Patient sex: F
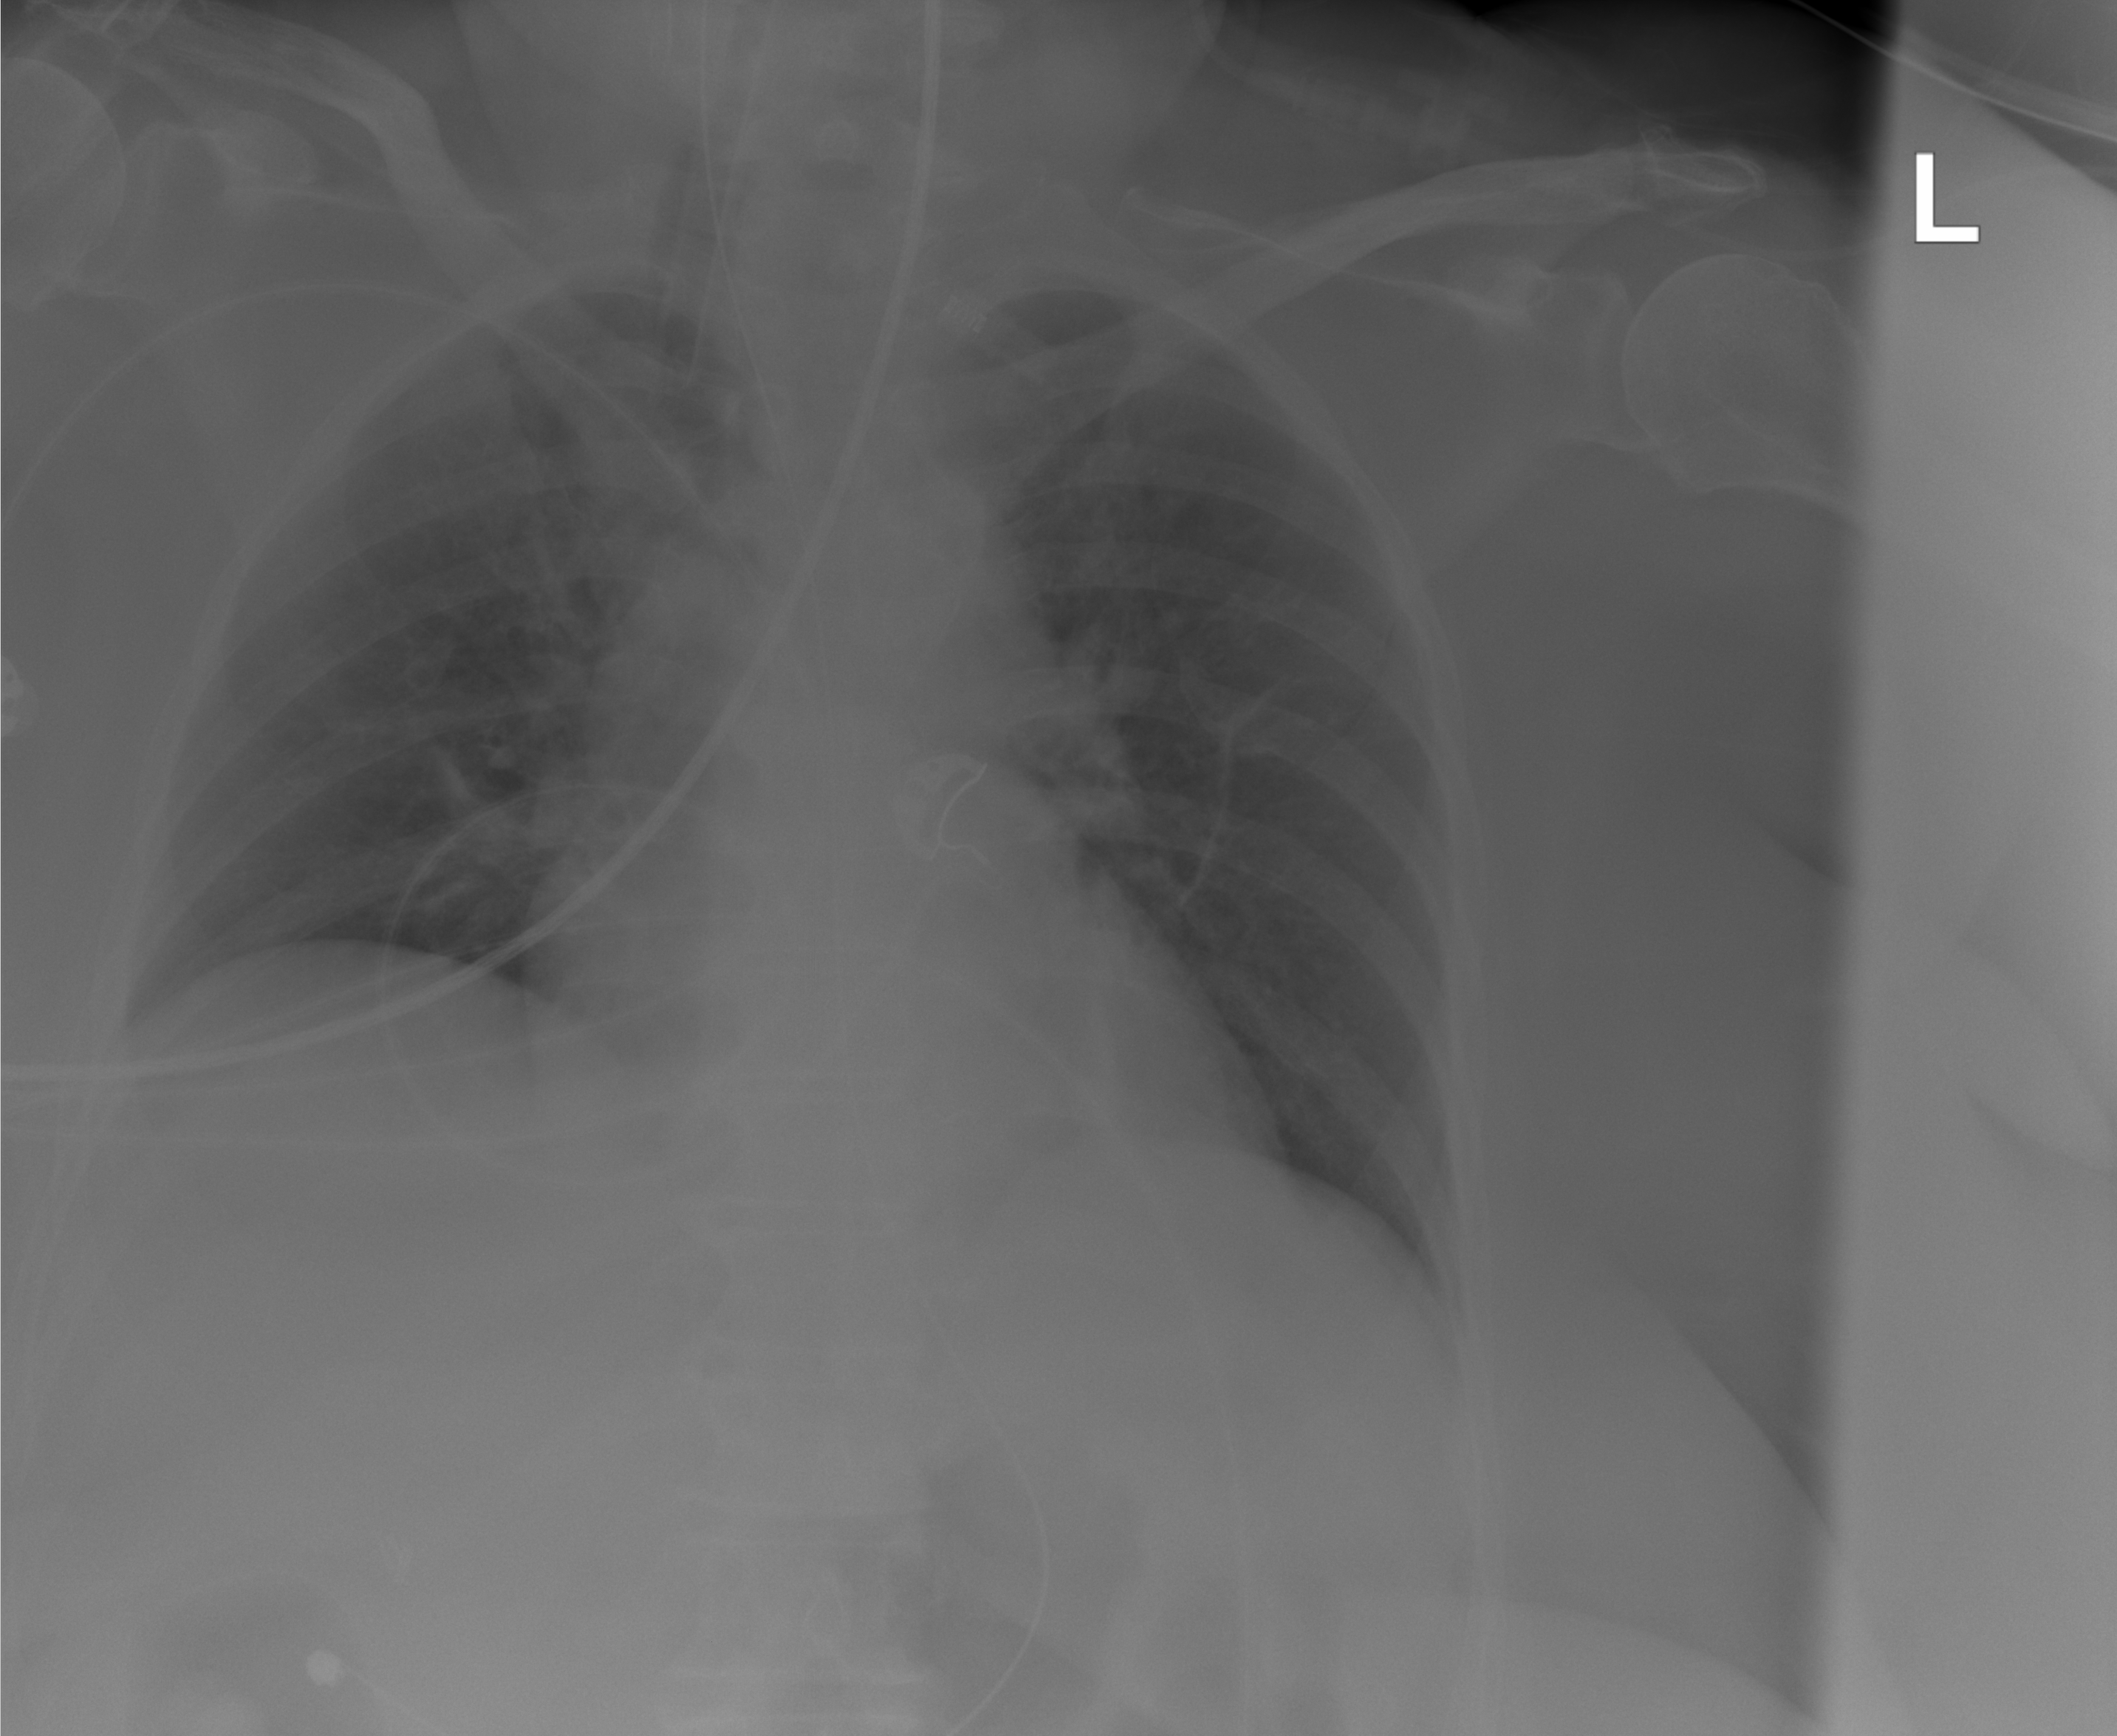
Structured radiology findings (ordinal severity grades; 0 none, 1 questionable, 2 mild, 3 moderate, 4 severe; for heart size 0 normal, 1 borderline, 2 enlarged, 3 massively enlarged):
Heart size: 0
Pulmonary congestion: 0
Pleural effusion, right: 0
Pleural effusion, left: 0
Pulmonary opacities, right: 0
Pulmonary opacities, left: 1
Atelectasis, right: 0
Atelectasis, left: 0